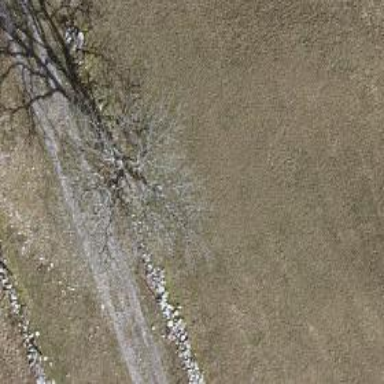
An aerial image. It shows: Dry stone wall barrier.